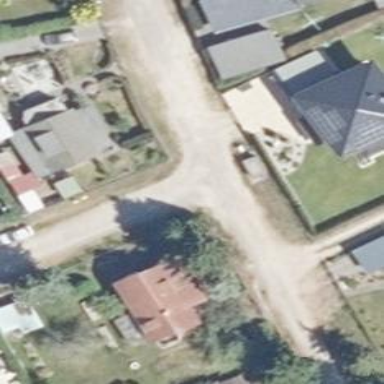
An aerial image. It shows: Gravel residential road.